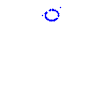
Particle: proton